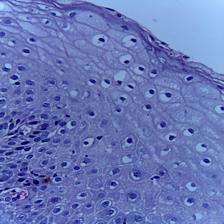
Diagnosis: OSCC